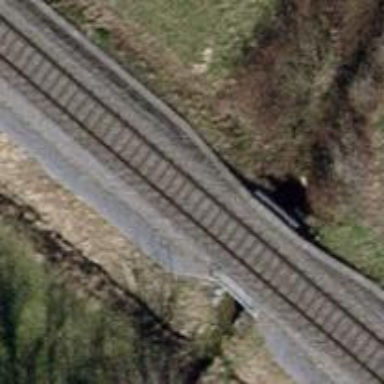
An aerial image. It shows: Bridge with electrified rail tracks and contact line.